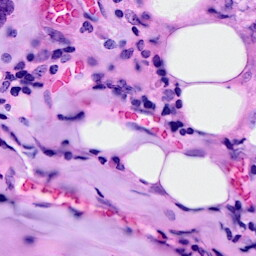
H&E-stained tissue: Breast